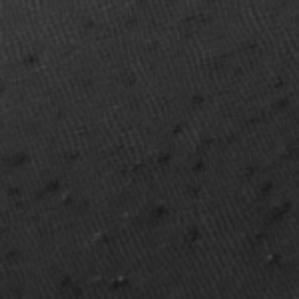
Label: frost